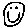
Label: smiley face